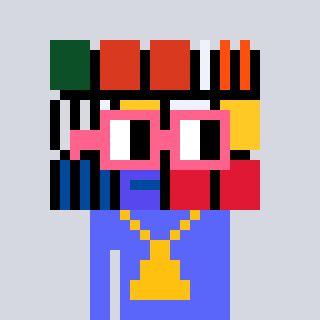
a pixel art character with square pink glasses, a abstract-shaped head and a purple-colored body on a cool background